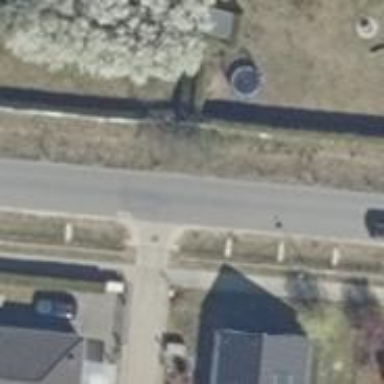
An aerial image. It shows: Residential road with asphalt surface. There is sidewalk on the left side.